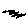
Label: zigzag